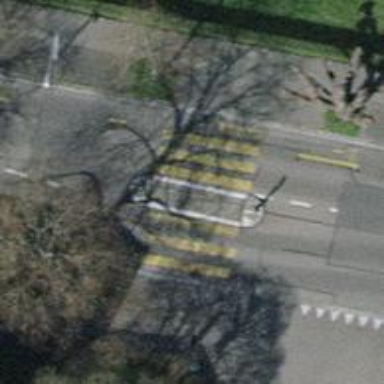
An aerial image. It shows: Marked crossing with island.